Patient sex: M
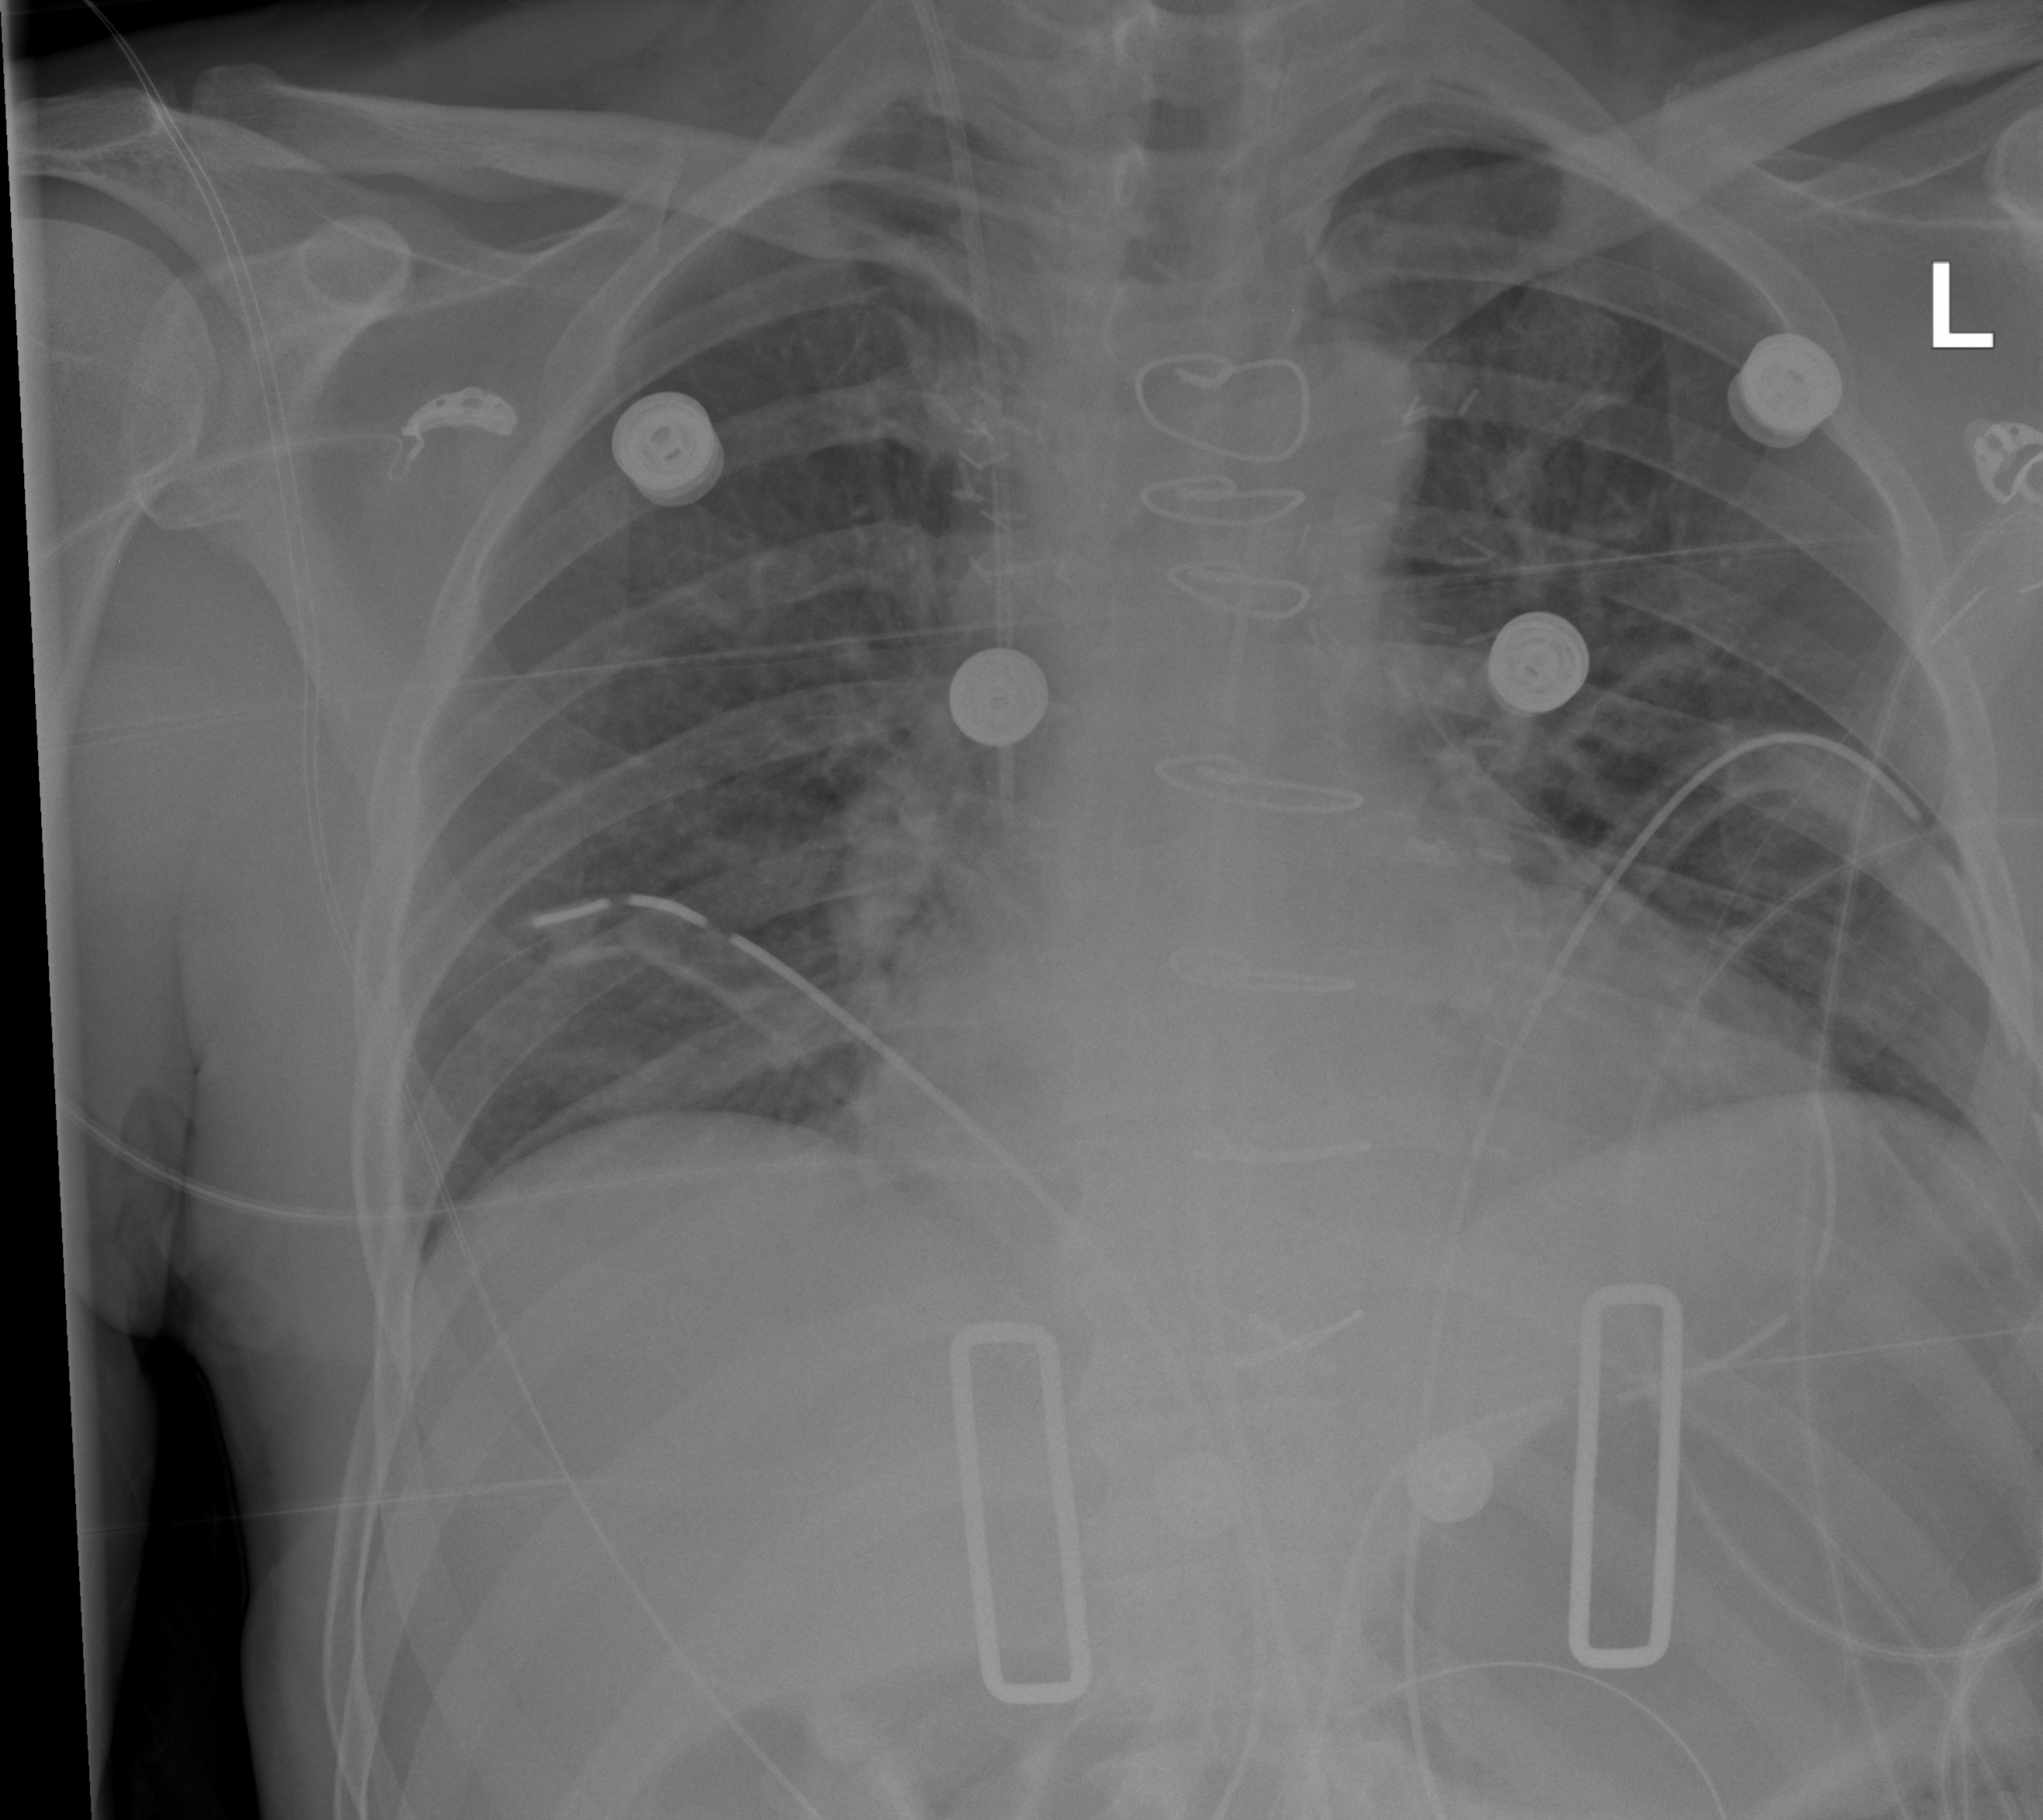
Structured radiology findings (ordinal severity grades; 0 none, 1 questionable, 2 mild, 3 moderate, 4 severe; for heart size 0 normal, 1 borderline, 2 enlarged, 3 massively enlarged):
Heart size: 2
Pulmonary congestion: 1
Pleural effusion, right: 0
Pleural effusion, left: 0
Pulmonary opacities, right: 0
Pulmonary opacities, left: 0
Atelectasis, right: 2
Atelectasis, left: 0